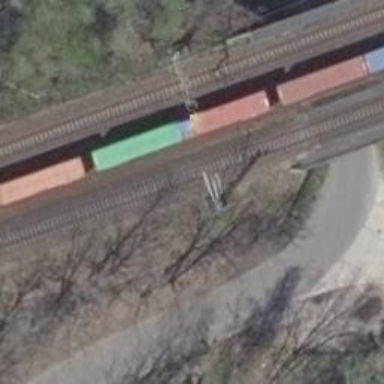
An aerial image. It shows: Milestone along the railway with catenary mast.